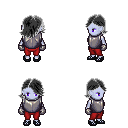
a pixel art fantasy rpg character, female body template, dark elf, purple skin, steel chest armor, red pants, gray swoop hairstyle, metal gloves, ghillies, four views (front, back, left, right), 2x2 character sprite sheet, small pixel art, hard edges, no anti-aliasing